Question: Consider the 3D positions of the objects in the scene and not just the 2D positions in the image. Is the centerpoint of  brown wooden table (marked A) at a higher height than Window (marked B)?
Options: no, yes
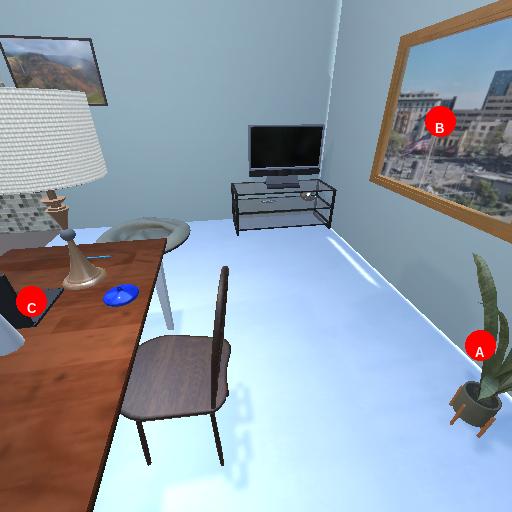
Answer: no